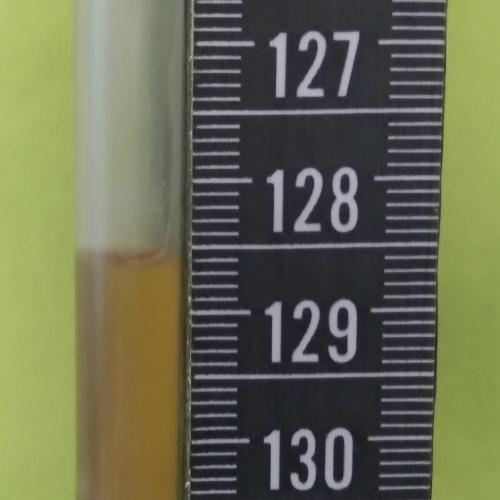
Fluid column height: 128.6 cm